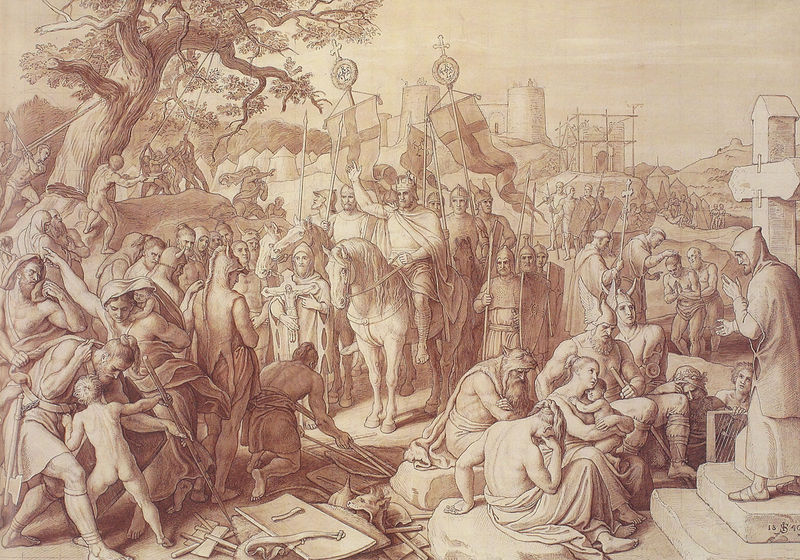
Titel: Bekehrung der Sachsen, Entwurf
Künstler: Julius Schnorr von Carolsfeld
Institution: Berlin, Staatliche Museen, Kupferstichkabinett
Schlagwörter: baum, flügel, mann, nackt, menschen, sitzen, stadt, äste, braun, frau, haus, steine, stamm, kind, mutter, blatt, krone, kinder, pferd, reiter, turm, fahnen, fahne, zug, graphik, arbeiter, banner, krieg, seile, treppe, könig, soldaten, stufen, gerüst, burg, kreuz, nakt, druck, stich, helm, herrscher, armee, sieg, sims, helme, kreuze, axt, fällen, mönch, mönche, nibelungen, kränze, begrüßung, unterwerfung, bauen, einmarsch, einzug, kreuzritter, untertanen, malteser, arbeter